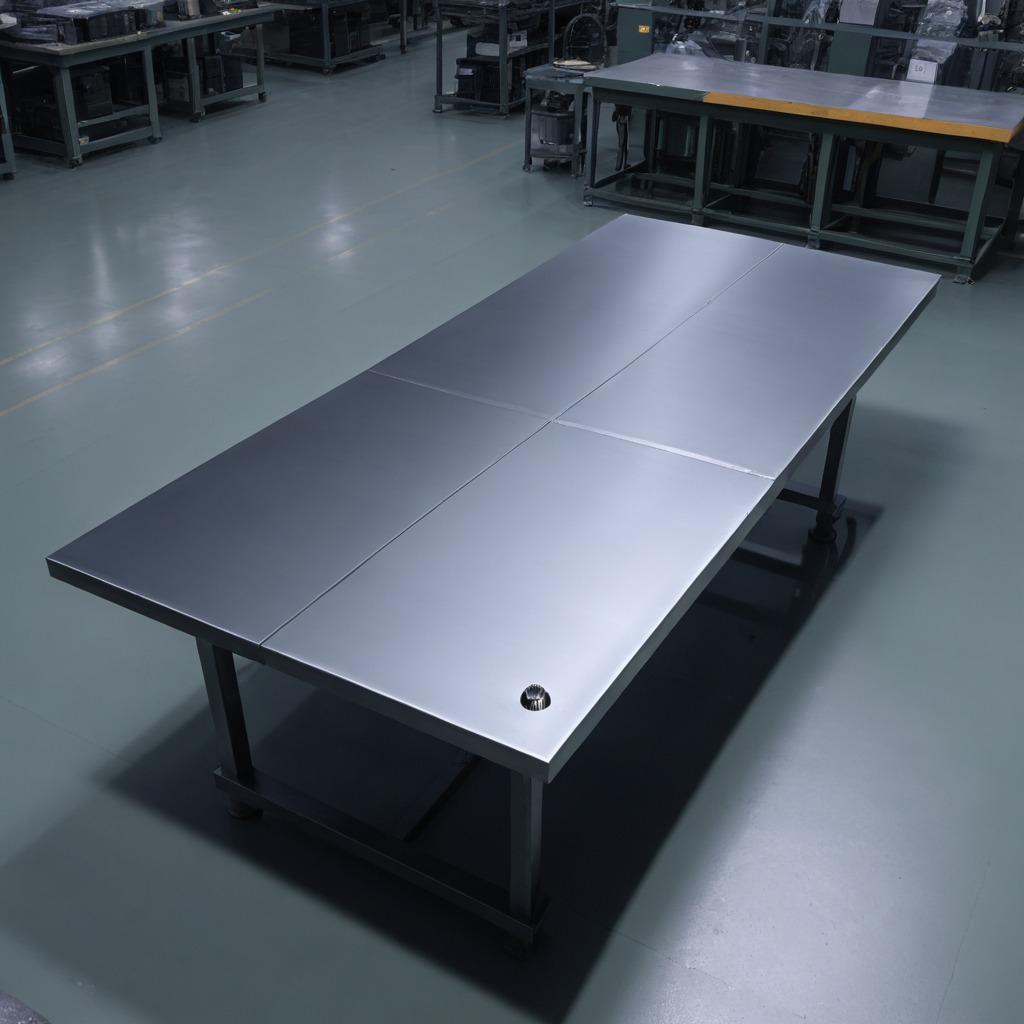
A metal nut is lying on the tabletop.